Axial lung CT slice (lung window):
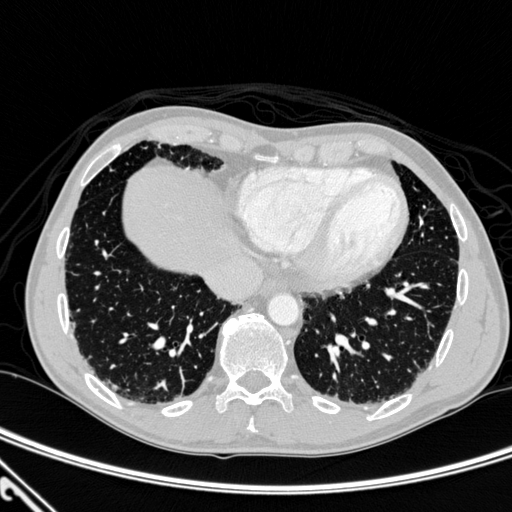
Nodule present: no